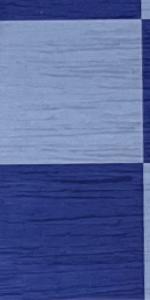
Label: Empty